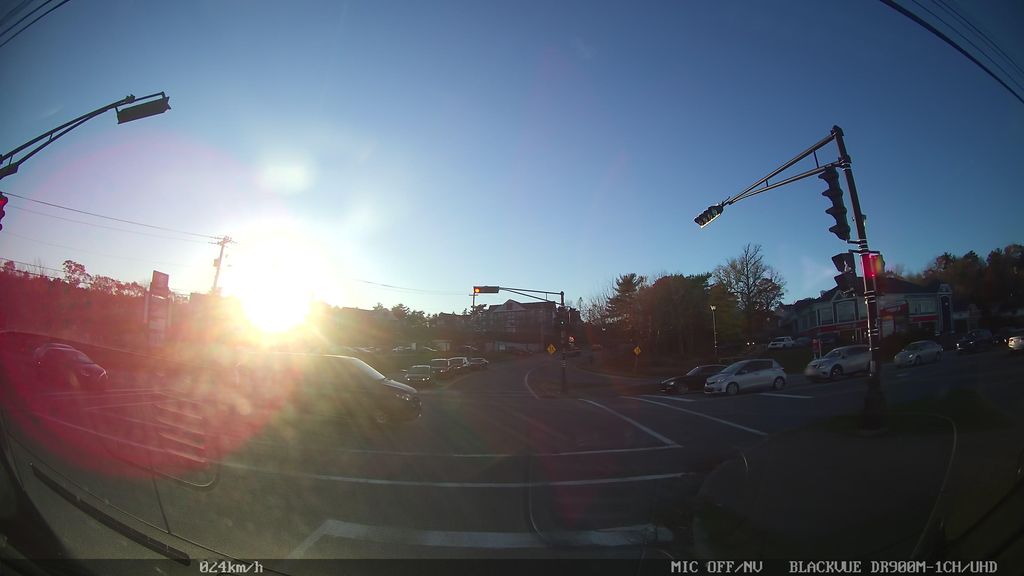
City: halifax